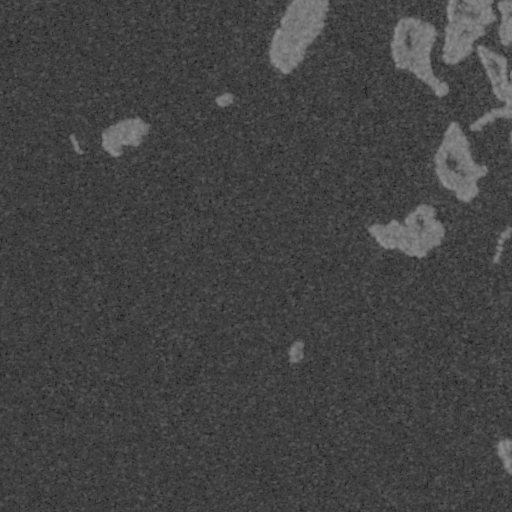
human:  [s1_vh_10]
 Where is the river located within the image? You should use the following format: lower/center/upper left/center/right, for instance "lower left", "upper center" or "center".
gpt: The river is located in the upper left of the image.
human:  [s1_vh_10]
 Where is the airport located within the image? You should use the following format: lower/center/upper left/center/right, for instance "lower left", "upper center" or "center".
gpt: There is no airport in the image.

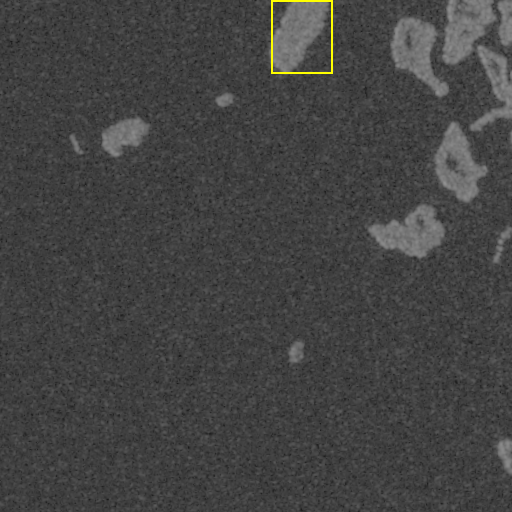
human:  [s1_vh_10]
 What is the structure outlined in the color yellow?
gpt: The structure outlined in yellow is a park.
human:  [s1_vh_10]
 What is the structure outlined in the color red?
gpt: There is no red outline.